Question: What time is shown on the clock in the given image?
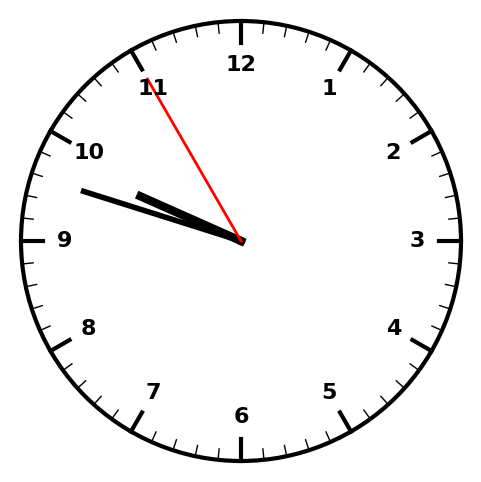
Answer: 09:47:55